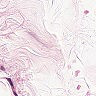
Metastatic tissue present: no